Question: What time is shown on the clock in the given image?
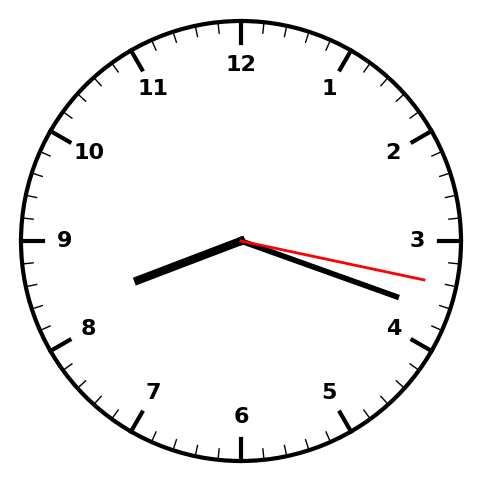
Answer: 08:18:17